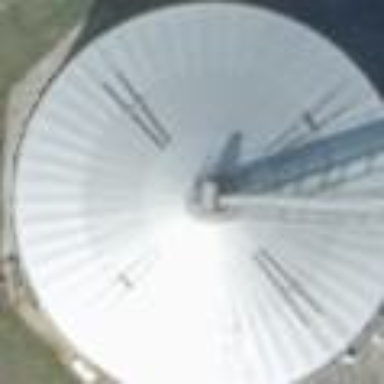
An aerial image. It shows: Storage tank with man-made structure.